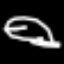
Label: frog